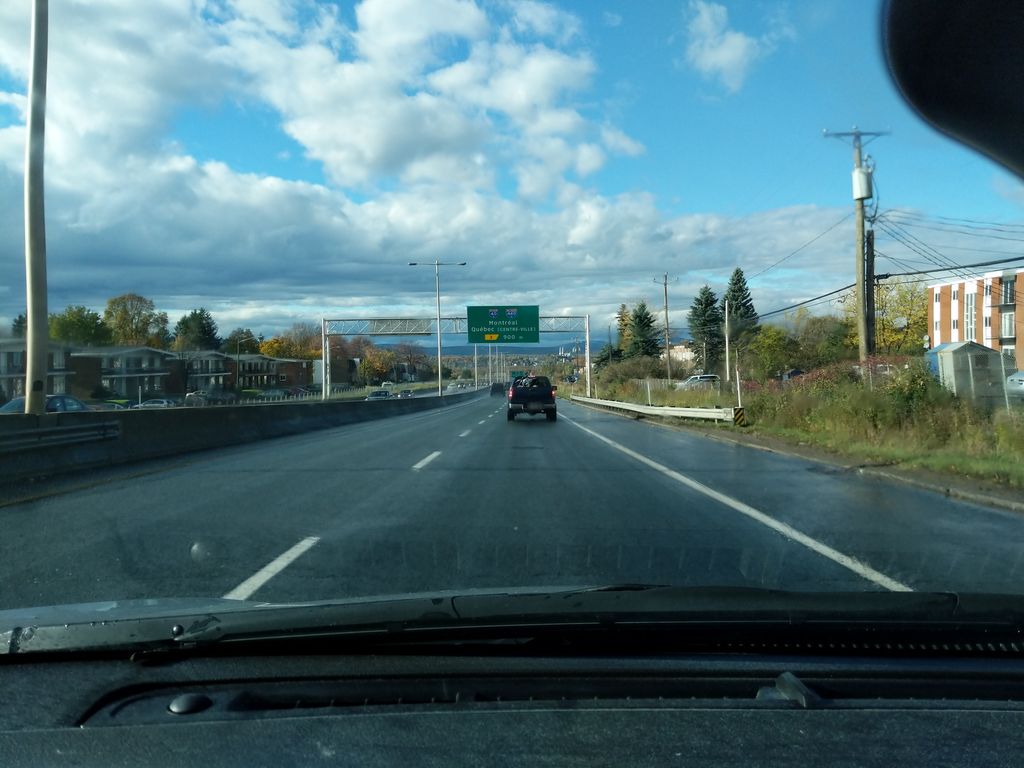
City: quebec_city